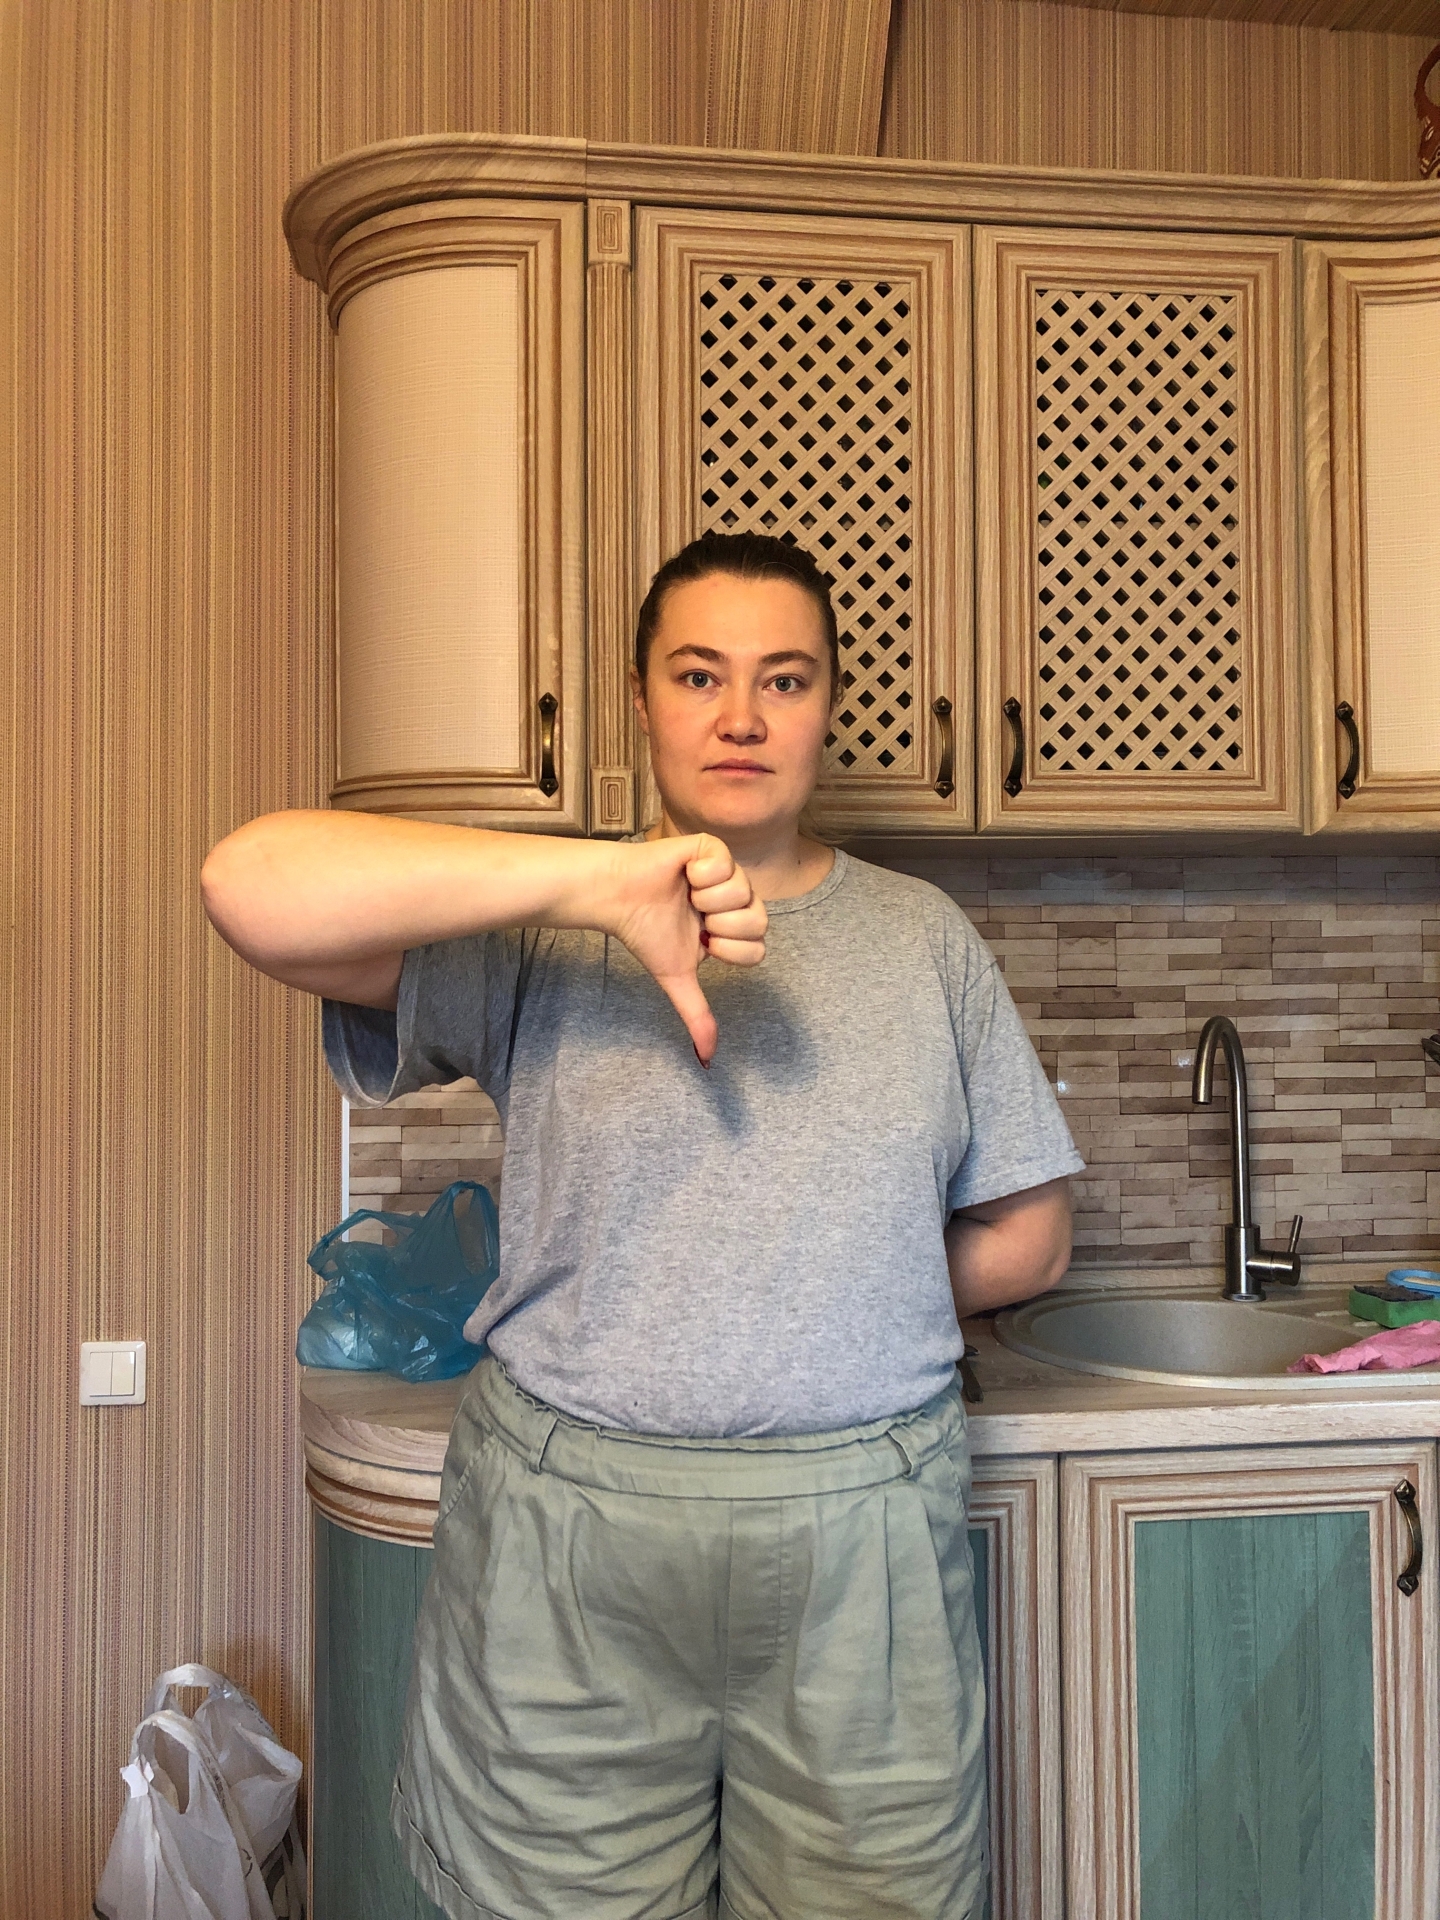
Label: clear